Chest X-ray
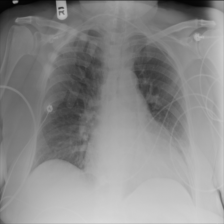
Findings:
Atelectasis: negative
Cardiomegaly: positive
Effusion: negative
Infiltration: negative
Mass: negative
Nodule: negative
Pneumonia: negative
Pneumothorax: negative
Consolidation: negative
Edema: negative
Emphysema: negative
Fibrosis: negative
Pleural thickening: negative
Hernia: negative